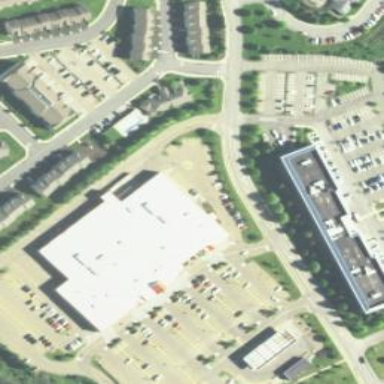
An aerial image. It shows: Retail building.